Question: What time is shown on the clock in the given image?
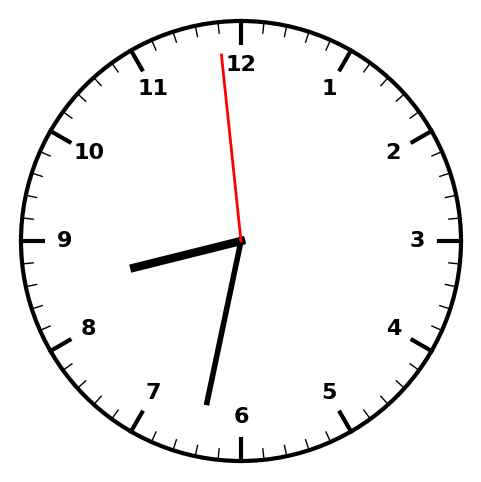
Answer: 08:31:59